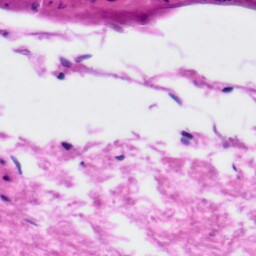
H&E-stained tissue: Tonsil